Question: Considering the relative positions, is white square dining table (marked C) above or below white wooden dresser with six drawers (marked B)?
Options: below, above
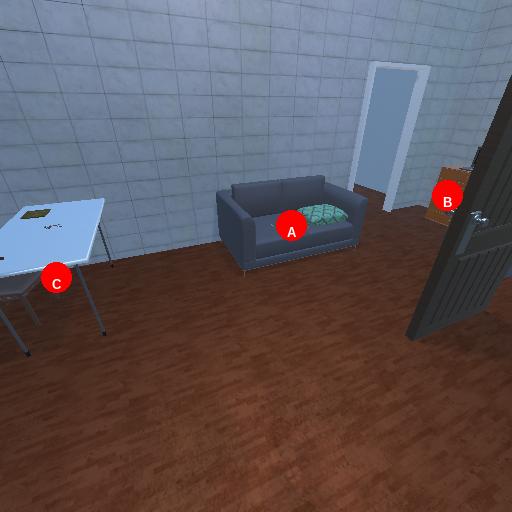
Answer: below